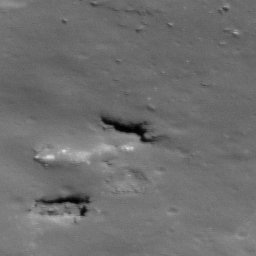
Pit: Proclus 1b
Host crater: Proclus
Host type: impact_melt
Lunar coordinates: latitude 16.296, longitude 46.892